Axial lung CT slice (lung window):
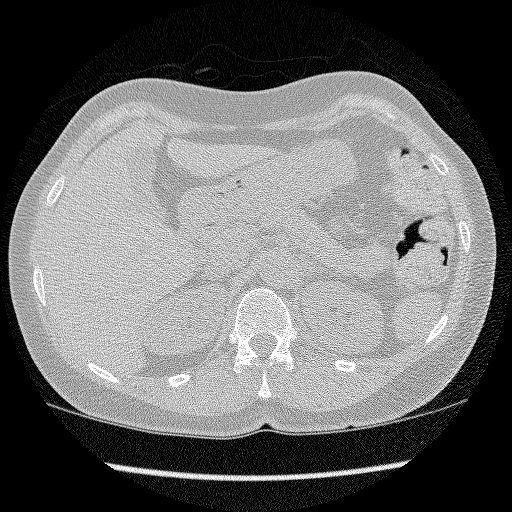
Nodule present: no